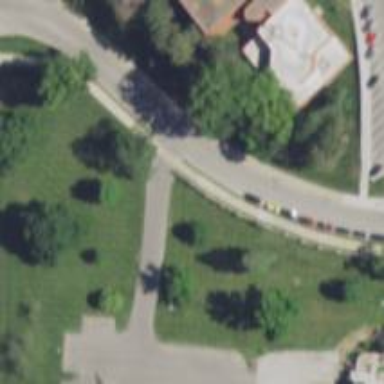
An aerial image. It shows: Zebra crossing on footway.